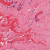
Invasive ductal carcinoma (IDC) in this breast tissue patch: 0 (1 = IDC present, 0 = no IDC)